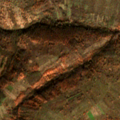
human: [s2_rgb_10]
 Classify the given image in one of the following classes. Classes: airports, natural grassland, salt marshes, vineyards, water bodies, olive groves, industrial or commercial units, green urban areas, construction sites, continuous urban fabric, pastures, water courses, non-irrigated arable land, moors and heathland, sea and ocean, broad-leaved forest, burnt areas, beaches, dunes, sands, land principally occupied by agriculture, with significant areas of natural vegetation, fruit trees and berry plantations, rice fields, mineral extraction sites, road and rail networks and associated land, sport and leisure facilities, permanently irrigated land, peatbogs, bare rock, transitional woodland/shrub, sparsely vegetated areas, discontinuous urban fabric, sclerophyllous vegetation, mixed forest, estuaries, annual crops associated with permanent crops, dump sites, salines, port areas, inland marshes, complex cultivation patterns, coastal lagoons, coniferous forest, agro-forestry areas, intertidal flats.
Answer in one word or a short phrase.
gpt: fruit trees and berry plantations, broad-leaved forest, transitional woodland/shrub